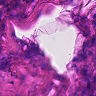
Metastatic tissue present: no